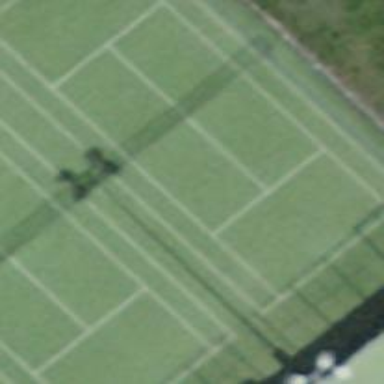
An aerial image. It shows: Tennis court on the leisure land pitch.